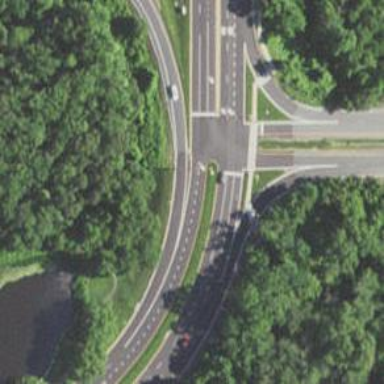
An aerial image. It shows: Trunk link highway.